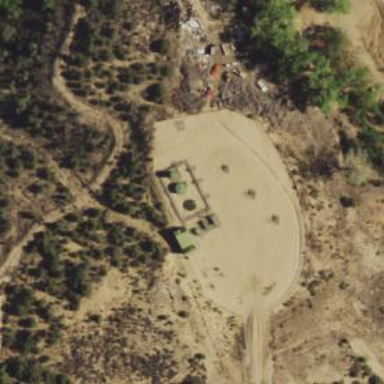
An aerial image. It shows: Storage tank with man-made structure.